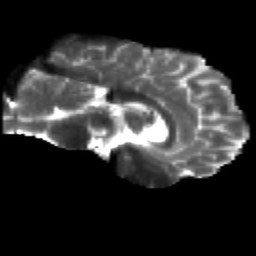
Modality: T2w
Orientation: sagittal
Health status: healthy
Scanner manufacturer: siemens
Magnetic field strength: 3 T
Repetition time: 10.6 s
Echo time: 0.092 s